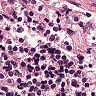
Metastatic tissue present: yes